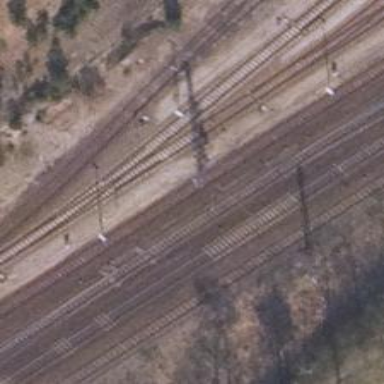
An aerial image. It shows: Railway signal.